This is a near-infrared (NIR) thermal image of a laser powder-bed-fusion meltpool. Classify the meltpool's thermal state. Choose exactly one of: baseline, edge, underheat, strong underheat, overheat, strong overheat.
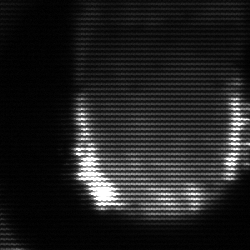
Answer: baseline